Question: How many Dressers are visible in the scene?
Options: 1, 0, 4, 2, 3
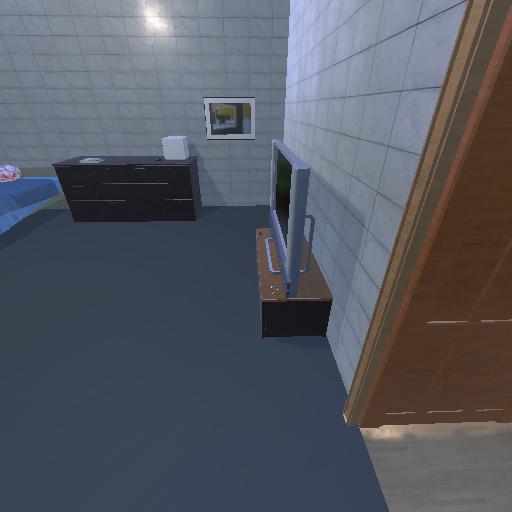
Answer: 1